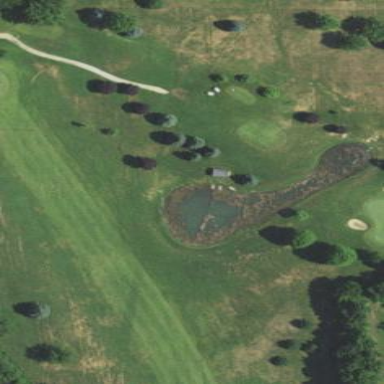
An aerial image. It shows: Picturesque scene of golf course with lateral water hazard.